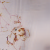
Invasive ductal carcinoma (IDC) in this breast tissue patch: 0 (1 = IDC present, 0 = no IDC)